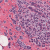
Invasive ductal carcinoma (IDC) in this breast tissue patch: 1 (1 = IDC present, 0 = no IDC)